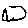
Label: hexagon